Field crop: tomato
Growth stage: 2
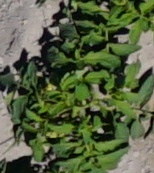
Species: tomato